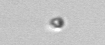
Label: nanoplankton_mix